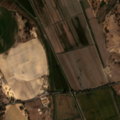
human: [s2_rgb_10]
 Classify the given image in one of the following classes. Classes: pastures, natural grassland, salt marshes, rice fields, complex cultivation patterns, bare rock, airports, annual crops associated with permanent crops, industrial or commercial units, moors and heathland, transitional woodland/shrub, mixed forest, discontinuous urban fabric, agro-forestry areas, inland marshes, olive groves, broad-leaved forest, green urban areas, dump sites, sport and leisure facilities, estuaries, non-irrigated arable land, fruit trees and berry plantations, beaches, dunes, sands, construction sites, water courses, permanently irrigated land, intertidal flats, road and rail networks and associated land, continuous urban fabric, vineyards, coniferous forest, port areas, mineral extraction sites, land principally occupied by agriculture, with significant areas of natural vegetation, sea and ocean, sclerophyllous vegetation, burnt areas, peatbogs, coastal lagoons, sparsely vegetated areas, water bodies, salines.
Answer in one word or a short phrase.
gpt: permanently irrigated land, rice fields, pastures, agro-forestry areas